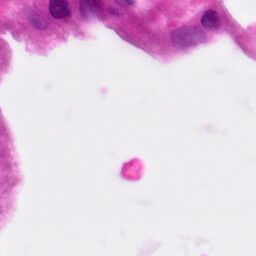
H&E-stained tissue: Pancreatic